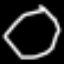
Label: octagon